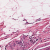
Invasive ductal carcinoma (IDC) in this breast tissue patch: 1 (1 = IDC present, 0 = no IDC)